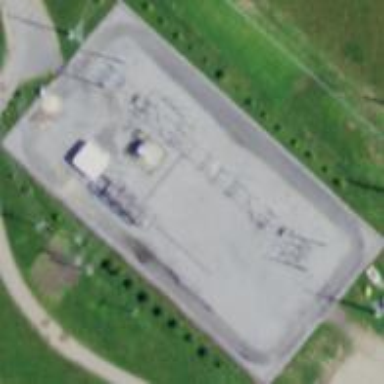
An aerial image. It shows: Substation with power facilities.